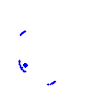
Particle: kaon